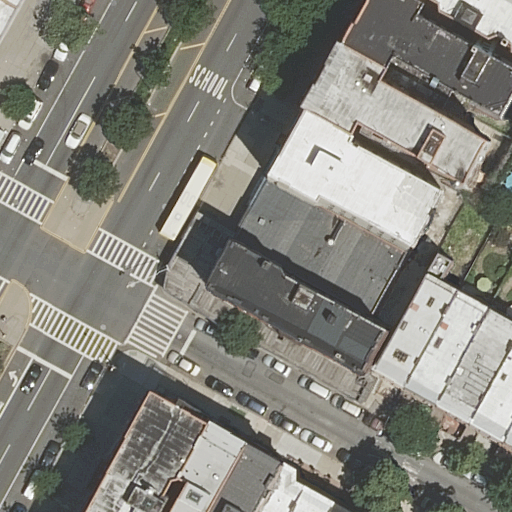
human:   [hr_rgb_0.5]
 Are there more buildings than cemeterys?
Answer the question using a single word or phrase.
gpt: yes

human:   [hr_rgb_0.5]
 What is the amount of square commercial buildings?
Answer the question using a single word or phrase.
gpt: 0

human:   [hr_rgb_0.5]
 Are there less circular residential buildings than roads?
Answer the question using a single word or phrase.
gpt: yes

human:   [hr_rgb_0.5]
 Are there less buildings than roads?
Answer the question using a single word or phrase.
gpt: no

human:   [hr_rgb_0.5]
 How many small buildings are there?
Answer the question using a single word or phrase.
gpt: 3

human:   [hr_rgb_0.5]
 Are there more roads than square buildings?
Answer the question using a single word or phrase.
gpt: yes

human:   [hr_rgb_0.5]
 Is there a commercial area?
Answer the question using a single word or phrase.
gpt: no

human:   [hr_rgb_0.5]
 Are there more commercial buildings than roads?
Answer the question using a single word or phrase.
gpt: no

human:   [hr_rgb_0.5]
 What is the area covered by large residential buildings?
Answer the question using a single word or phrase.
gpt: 0m2

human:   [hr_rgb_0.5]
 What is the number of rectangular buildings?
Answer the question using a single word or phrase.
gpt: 11

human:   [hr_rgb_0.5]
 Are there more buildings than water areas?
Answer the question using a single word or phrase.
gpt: yes

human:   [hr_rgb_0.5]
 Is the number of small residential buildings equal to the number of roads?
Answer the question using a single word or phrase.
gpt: no

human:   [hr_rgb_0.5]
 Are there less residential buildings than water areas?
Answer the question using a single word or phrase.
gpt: no

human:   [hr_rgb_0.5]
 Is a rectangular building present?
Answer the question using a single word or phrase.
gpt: yes

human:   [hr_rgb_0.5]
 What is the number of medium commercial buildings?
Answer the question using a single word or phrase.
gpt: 0

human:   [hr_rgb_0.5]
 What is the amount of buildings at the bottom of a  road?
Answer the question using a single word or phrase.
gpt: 13

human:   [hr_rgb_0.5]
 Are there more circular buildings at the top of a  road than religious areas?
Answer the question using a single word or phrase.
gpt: no

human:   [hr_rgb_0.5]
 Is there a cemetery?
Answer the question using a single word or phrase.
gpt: no

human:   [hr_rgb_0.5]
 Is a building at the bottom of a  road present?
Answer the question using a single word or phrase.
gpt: yes

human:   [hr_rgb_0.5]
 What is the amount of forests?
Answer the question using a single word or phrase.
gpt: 0

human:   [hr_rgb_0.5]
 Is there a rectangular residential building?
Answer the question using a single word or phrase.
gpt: yes

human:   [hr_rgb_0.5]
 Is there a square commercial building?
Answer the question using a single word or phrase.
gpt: no

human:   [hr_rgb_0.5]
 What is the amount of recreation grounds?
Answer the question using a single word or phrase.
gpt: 0

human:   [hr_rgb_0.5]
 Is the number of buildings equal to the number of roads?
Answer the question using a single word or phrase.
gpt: no

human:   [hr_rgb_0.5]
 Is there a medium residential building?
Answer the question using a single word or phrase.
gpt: yes

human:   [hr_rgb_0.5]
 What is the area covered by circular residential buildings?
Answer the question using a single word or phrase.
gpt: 0m2

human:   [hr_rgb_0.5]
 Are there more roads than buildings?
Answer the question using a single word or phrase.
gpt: no

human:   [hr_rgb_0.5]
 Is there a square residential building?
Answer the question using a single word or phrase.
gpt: no

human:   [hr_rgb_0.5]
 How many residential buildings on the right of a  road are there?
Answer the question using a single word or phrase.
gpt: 17

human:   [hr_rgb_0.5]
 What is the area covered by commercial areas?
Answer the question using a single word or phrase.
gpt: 0m2

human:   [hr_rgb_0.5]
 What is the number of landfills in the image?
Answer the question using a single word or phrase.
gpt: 0

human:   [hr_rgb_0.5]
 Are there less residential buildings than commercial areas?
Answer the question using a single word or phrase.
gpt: no

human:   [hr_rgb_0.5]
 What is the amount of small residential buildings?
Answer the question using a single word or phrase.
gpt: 3

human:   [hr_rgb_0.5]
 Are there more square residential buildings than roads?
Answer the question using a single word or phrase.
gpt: no

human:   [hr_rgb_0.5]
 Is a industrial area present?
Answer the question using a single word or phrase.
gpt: no

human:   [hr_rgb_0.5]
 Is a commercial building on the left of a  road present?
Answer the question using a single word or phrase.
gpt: no